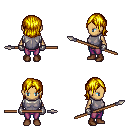
a pixel art fantasy rpg character, female body template, human, tanned skin, steel chest armor, magenta pants, blonde long bangs hairstyle, metal gloves, brown shoes, spear, four views (front, back, left, right), 2x2 character sprite sheet, small pixel art, hard edges, no anti-aliasing